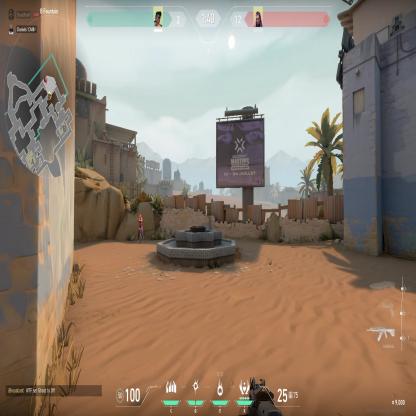
Label: enemy